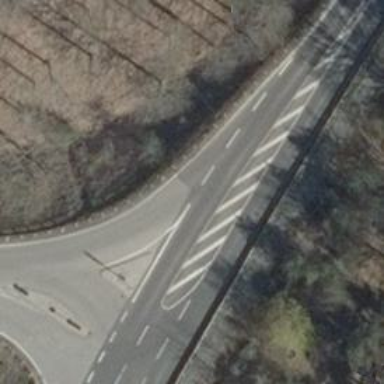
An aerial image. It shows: Asphalt motorway link.